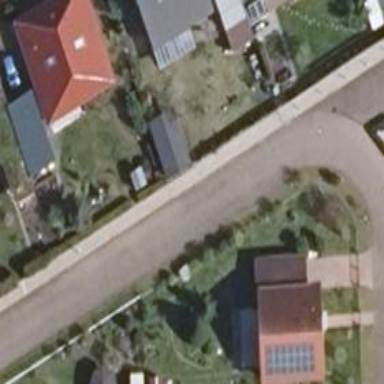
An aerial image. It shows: Smoothly paved residential road.